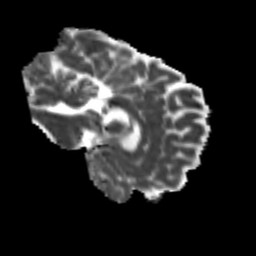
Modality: MD
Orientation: sagittal
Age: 25
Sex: female
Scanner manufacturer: siemens
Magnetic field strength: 3 T
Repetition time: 3.5 s
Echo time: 0.104 s